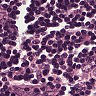
Metastatic tissue present: yes